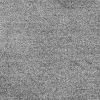
Atmospheric dust classification: dusty